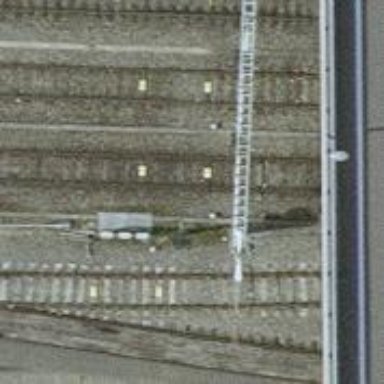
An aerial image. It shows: Railway signal.